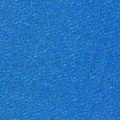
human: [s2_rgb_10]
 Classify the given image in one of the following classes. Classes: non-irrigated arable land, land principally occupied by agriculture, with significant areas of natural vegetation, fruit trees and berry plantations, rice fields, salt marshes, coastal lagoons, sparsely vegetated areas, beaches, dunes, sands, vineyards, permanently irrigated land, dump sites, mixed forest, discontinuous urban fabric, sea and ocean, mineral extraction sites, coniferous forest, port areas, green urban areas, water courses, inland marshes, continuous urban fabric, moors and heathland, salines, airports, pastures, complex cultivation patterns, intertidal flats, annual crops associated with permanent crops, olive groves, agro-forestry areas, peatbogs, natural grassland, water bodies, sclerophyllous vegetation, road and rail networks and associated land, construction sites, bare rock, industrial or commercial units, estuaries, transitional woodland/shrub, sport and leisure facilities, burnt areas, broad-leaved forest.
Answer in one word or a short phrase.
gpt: sea and ocean